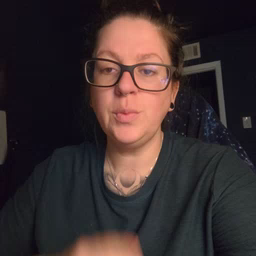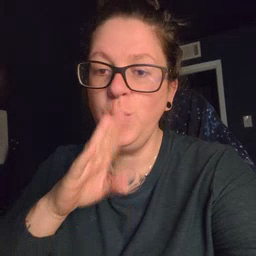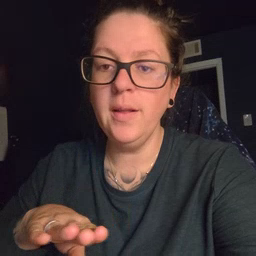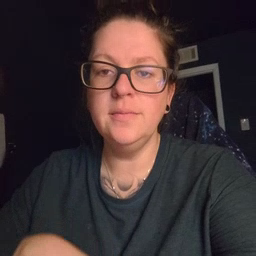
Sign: quiet